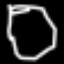
Label: octagon